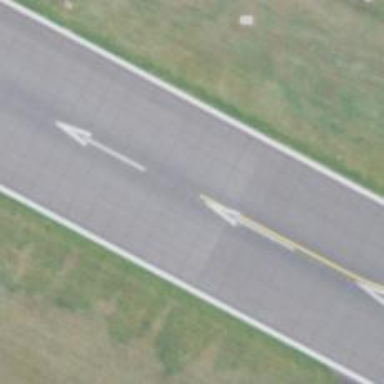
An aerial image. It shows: Runway with displaced threshold at the airport.